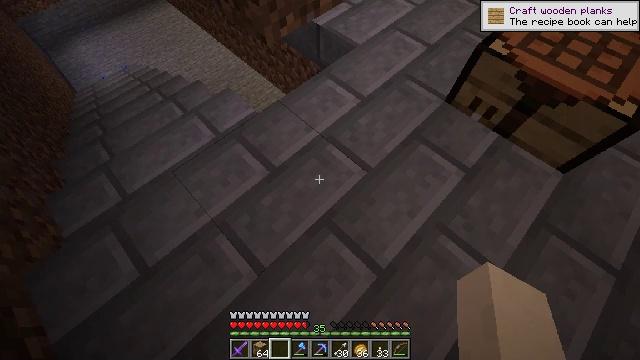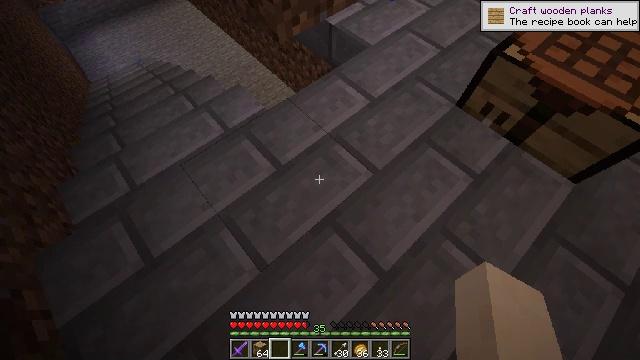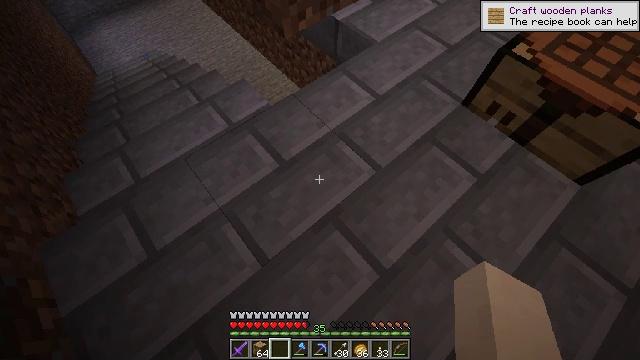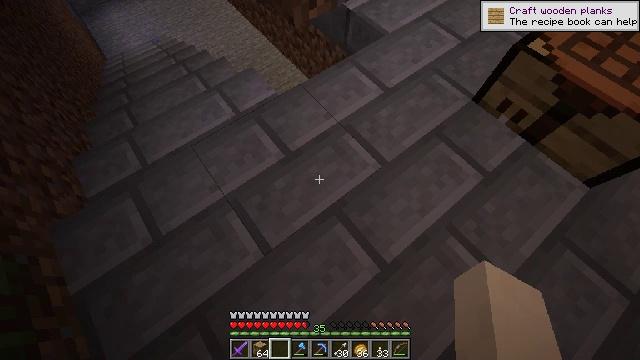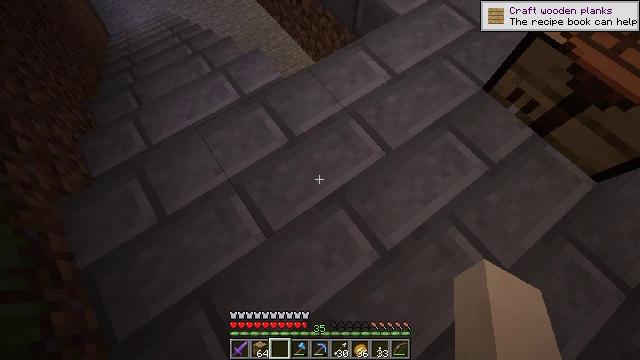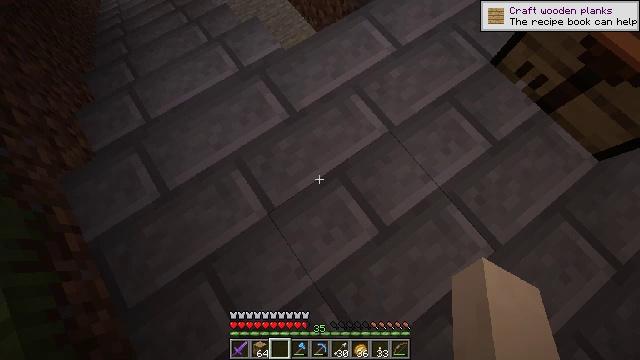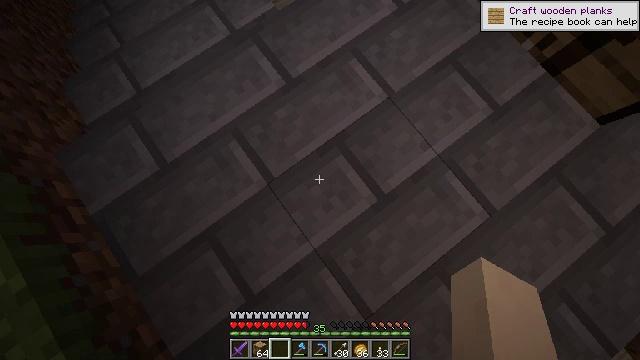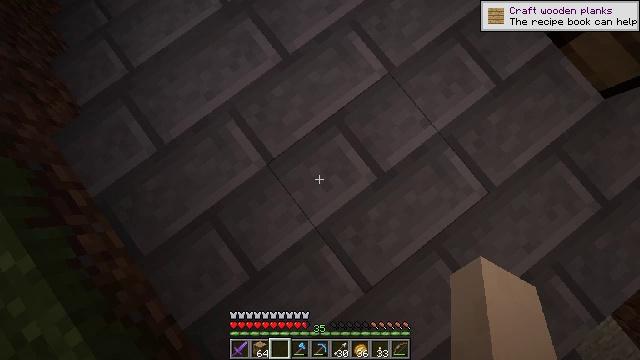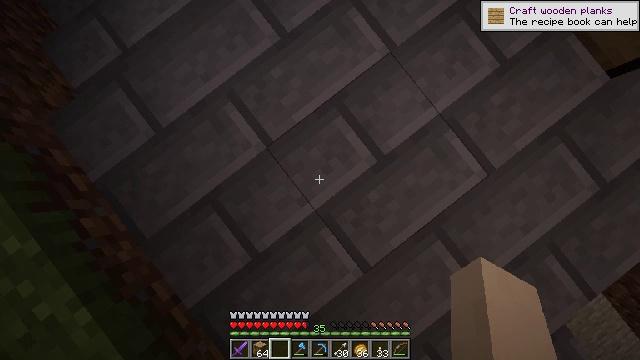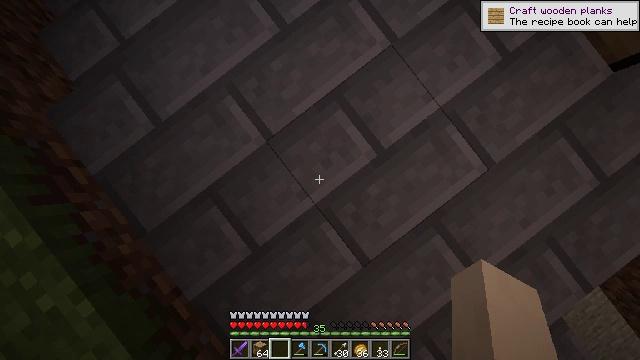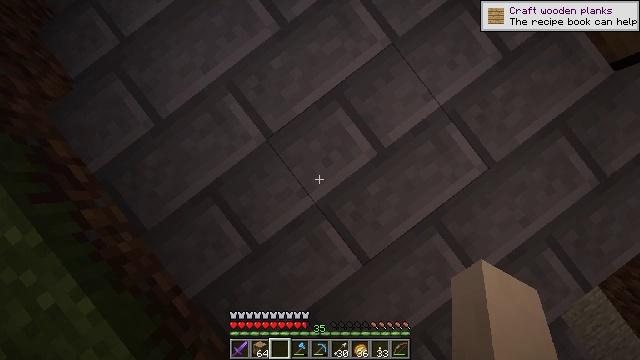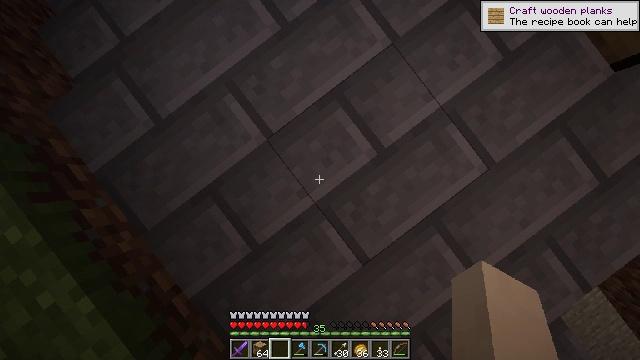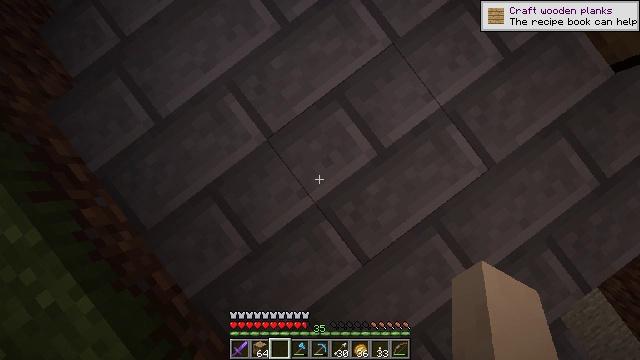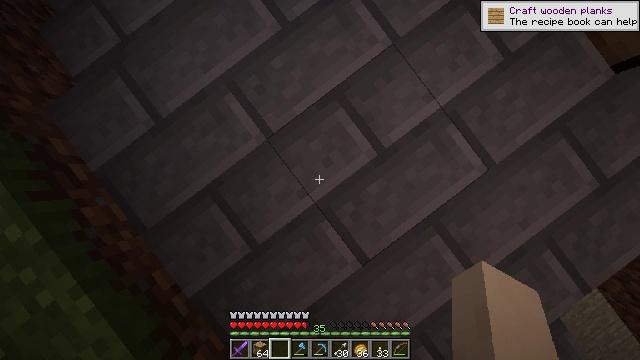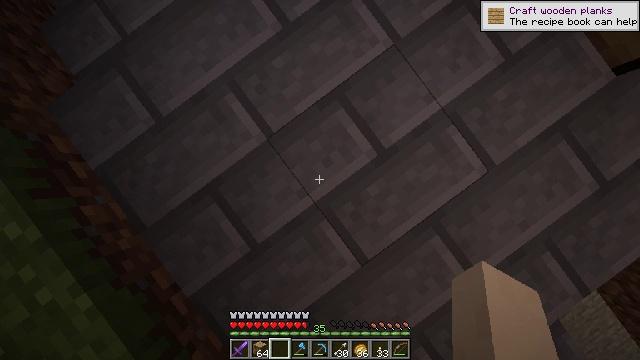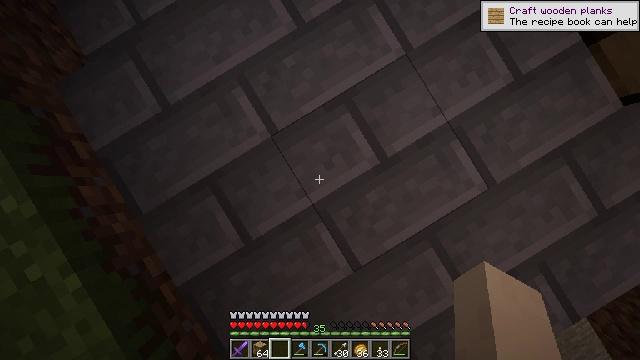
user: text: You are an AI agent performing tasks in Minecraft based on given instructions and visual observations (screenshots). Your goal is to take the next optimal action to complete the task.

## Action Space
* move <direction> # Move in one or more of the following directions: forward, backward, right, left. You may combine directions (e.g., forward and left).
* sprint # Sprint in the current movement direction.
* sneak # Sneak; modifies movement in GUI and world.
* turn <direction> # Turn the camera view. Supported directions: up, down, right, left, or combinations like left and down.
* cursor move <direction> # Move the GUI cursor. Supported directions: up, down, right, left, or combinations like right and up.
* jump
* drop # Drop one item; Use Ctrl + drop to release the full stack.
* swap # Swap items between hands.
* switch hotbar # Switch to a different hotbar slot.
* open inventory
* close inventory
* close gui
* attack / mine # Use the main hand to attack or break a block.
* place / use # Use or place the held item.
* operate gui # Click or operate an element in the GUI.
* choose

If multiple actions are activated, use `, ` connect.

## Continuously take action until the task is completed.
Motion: motion action
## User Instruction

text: Mine block crafting table.
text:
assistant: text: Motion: turn left
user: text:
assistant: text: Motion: turn left
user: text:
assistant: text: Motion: turn left and down
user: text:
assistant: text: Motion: turn left and down
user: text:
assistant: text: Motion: turn down
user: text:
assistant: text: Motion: turn right and down
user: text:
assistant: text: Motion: turn down
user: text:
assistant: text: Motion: turn down
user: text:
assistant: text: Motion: turn down
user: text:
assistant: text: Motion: no_op
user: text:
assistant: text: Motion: no_op
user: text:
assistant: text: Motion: no_op
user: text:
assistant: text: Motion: no_op
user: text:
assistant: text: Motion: no_op
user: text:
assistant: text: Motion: turn left
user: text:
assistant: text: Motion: turn left
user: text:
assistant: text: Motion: turn left
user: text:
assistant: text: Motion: turn left
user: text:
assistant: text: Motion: turn left
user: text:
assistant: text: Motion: turn left
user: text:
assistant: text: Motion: turn left
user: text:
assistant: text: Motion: turn left and up
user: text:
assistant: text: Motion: turn left and up
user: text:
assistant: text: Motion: turn left and up
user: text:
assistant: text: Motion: turn left and up
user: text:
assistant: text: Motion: turn left and up
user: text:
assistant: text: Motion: turn left and up
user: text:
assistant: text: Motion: turn left
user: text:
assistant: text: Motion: no_op
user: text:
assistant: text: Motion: no_op